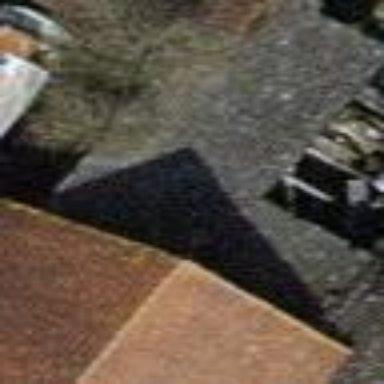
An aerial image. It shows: View of roof of building.